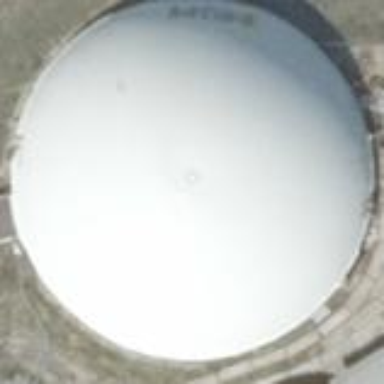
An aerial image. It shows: Farm auxiliary building with storage tank.